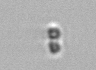
Label: Chaetoceros